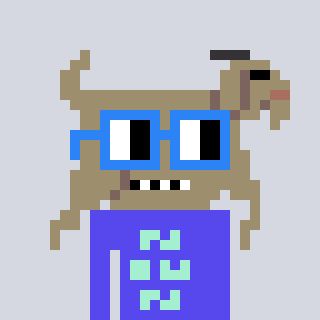
a pixel art character with square blue glasses, a goat-shaped head and a computerblue-colored body on a cool background